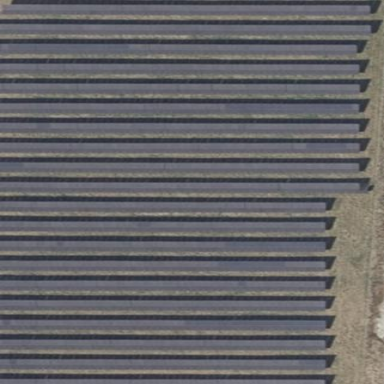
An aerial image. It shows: Solar power plant utilizing photovoltaic technology to generate electricity.